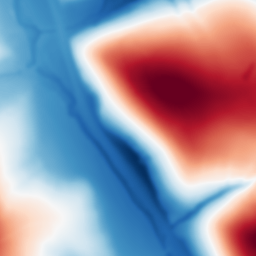
Category: multiscale
Decomposition family: dog
Decomposition parameters: sigma_low: 2
sigma_high: 100
Upsampling method: lanczos
Upsampling parameters: scale: 8
Upsampling scale: 8